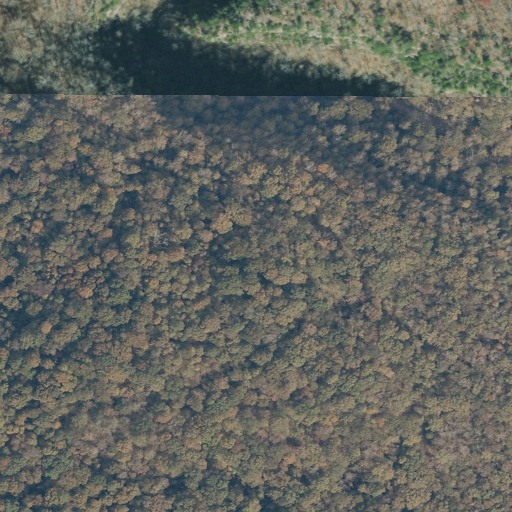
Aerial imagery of cliff(s) in Alabama named Walls of Jericho containing only deciduous forest